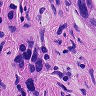
Metastatic tissue present: no